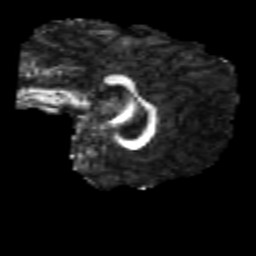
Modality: FA
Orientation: sagittal
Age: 26
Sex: female
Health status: healthy
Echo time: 0.074 s